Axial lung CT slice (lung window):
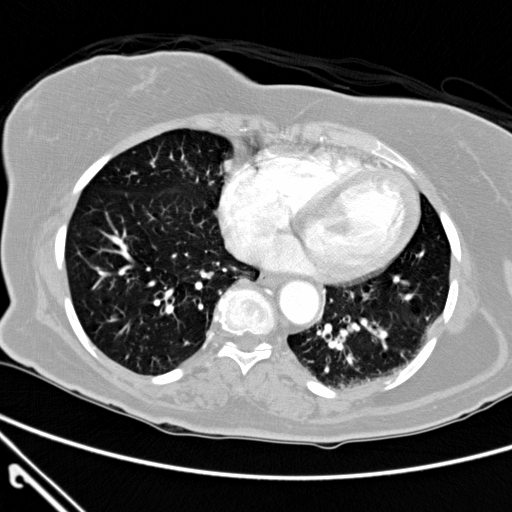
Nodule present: no